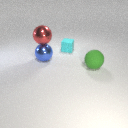
small cyan rubber cube behind large green rubber sphere